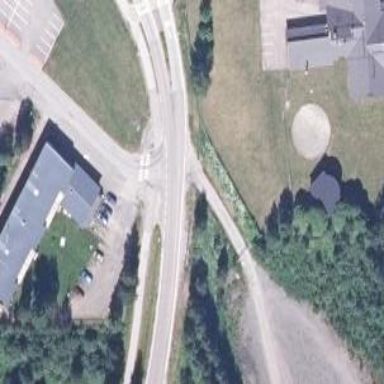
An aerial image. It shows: Zebra crossing on asphalt cycleway.